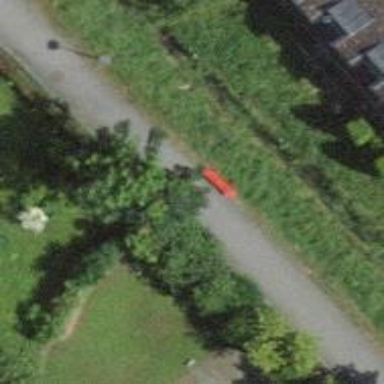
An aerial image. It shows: Red bench.